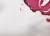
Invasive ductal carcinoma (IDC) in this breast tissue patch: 0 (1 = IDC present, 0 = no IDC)